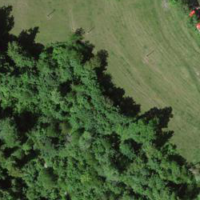
EUNIS habitat code: 43
Species observed at this site:
Corvus corone
Parus major
Fringilla coelebs
Spinus spinus